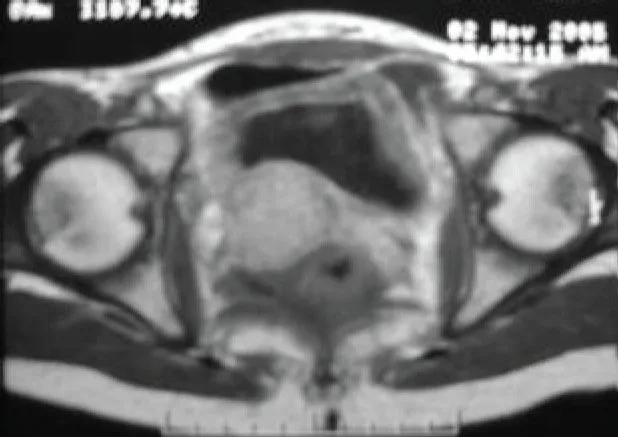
Magnetic resonance imaging.
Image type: radiology (mri)